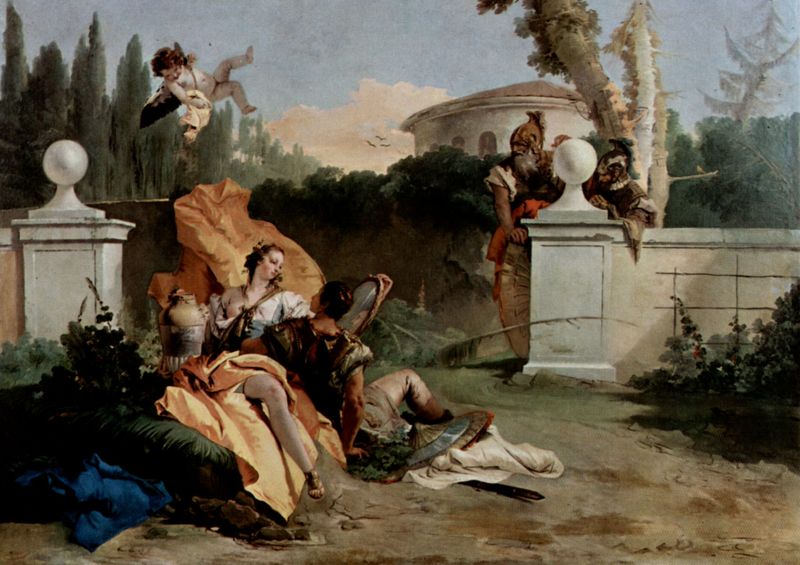
Titel: Rinaldo und Armida werden von Ubaldo und Carlo überrascht
Künstler: Giovanni Battista Tiepolo
Standort: Chicago (Illinois)
Institution: The Art Institute of Chicago
Schlagwörter: baum, blau, dunkel, flügel, gemälde, held, himmel, kampf, kämpfer, mann, schatten, weiß, wolken, bäume, frauen, gelb, grün, landschaft, menschen, ocker, sitzen, braun, brust, bunt, busen, frau, hintergrund, kleid, kleider, licht, mund, männer, orange, pfeiler, szene, blick, dame, gebäude, gras, haus, park, rasen, rot, tuch, weg, wiese, wolke, zaun, gespräch, leute, bart, augen, barock, falten, kleidung, samt, bildnis, porträt, schauen, spiegel, wache, erde, natur, stamm, vögel, zweige, busch, büsche, gebüsch, boden, gewand, stoff, paar, pflanzen, locken, seide, wald, fliegen, vogelschwarm, engel, garten, krug, putte, putto, ranken, zypressen, beine, hellblau, bein, brüste, farbig, liebe, schuhe, zuschauer, mauer, tag, hof, idylle, rast, querformat, kissen, soldaten, grazien, vert, bett, halbakt, junge, knie, liegend, tor, eingang, schild, offen, antike, gefäss, flug, zypresse, sex, blanc, schwert, soldat, kugel, kugeln, helm, kreiger, schuh, allegorie, ritter, rüstung, maedchen, liebespaar, ehepaar, helme, efeu, verliebt, lanschaft, antik, griechisch, lust, krieger, kaktus, wächter, tempel, pavillon, rundtempel, femme, gips, zuschauen, amor, putten, geliebte, sexy, pavillion, köcher, liegt, ciel, peinture, sein, épée, pfeile, amour, cupido, antique, römisch, armor, rundbau, parklandschaft, verliebte, arbres, schäferstündchen, couleurs, casque, tiepolo, chemin, tableau, jardin, soldats, glügel, aprikot, bouclier, casques, hommes, puttp, rond, fliegt, liebesgott, jambe, voyeure, guerrier, brustwrze, cupidon, soldaten7, sexe, kugelaufsatz, cherubin, voyeur, v, 2 frauen, gebauede, bâtiment, krug#, natire